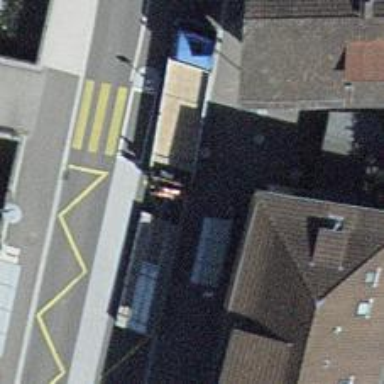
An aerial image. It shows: Platform with shelter for public transport.